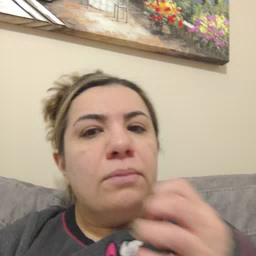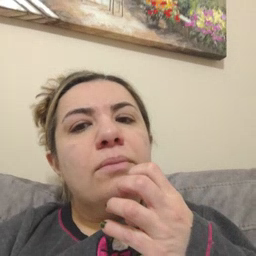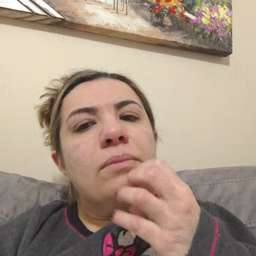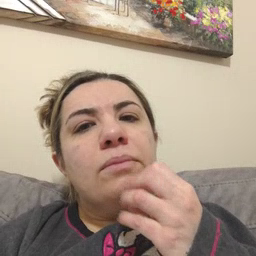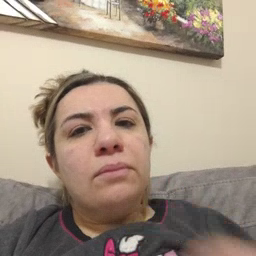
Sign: underwear